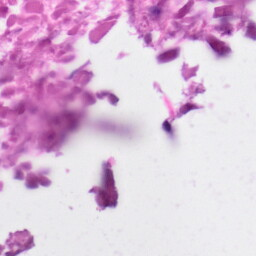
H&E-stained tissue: Skin